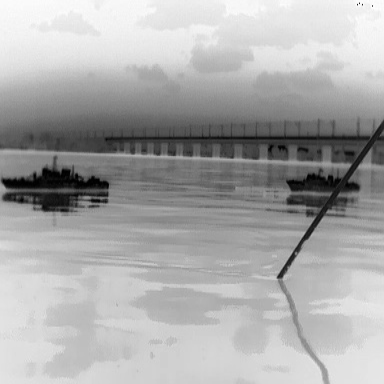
There are two warships in the infrared image.